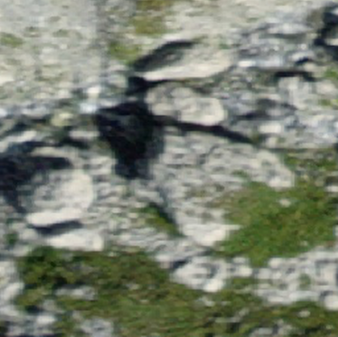
Label: bouldering_area